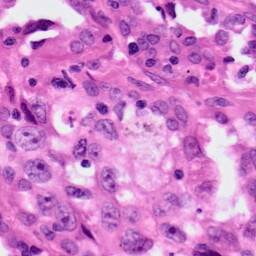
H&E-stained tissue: Lung